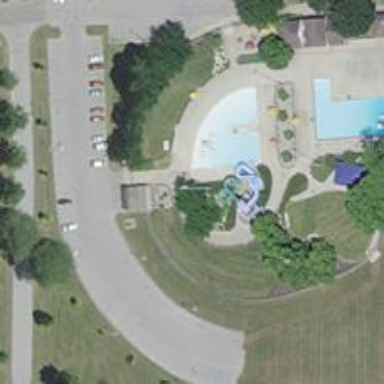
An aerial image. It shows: Water slide attraction.